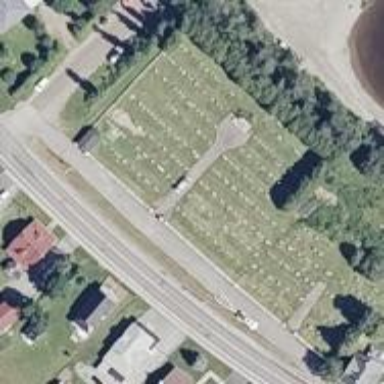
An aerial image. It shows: Cemetery.